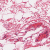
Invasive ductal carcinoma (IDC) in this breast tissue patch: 0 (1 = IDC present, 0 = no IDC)